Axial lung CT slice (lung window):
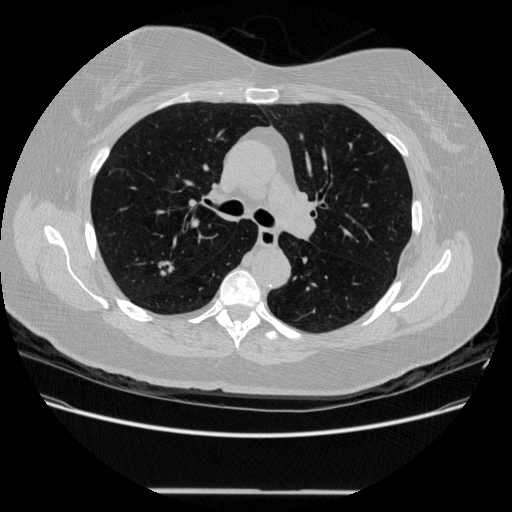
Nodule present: yes
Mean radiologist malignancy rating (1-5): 4.667